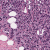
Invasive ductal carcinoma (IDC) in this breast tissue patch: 1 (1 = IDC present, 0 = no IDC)